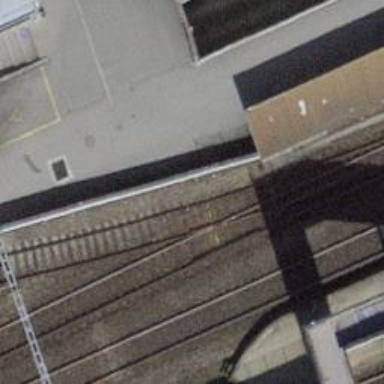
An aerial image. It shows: Single railway siding track.